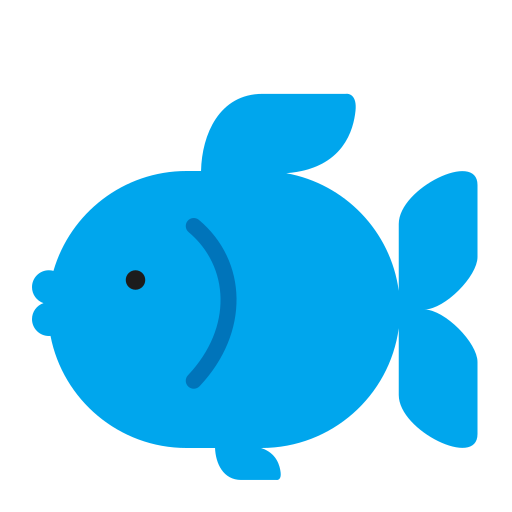
fish flat